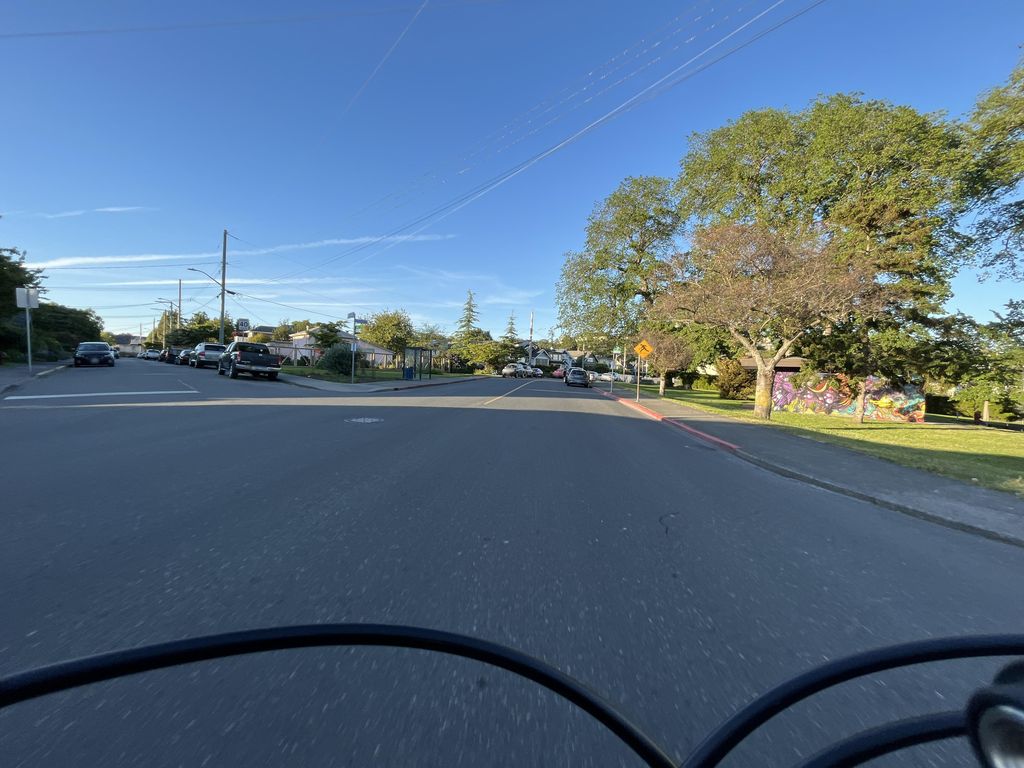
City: victoria